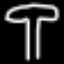
Label: mushroom